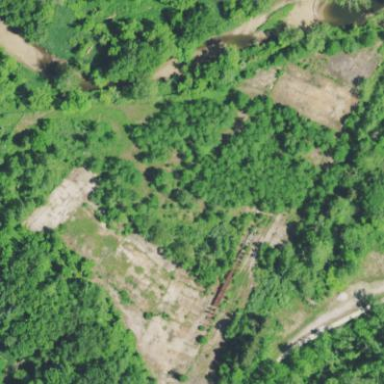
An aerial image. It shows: Historic mill.